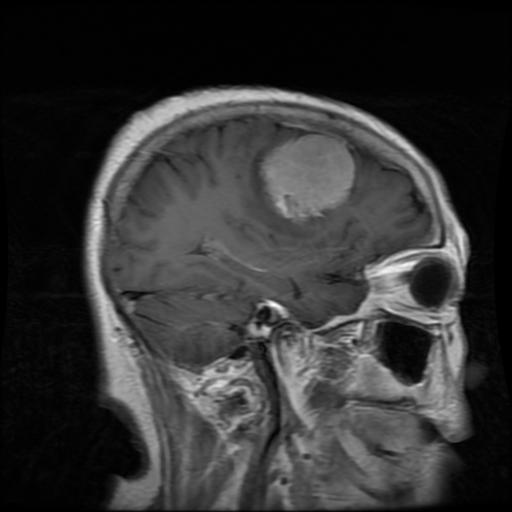
Label: meningioma